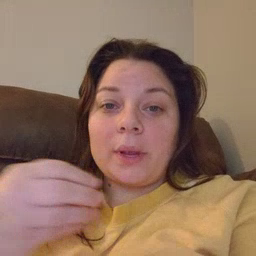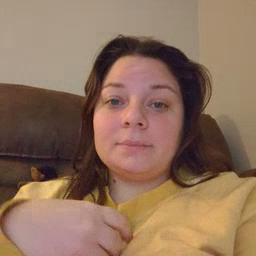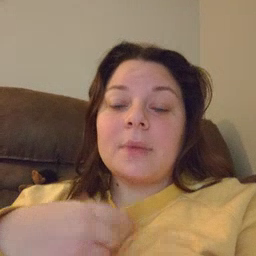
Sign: story